Question: I'm trying to speed up my computer a little bit, and apart from <URL> I'm trying to remove all Visual Studio extensions and add-ins that I don't use anymore.
I noticed I have both ASP .NET MVC 2 and 3 installed side-by-side, and I don't use version 2 at all.

I don't want to mess up my working environment.
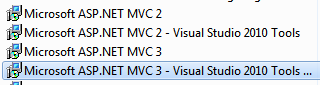
Answer: Yes.
MVC 2 and MVC 3 are completely independent.